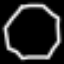
Label: octagon